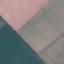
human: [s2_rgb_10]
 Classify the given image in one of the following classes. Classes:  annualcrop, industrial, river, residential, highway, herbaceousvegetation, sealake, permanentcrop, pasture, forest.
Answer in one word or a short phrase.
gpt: AnnualCrop